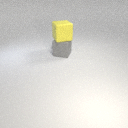
large gray rubber cube below large yellow rubber cube